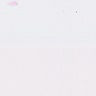
Metastatic tissue present: no